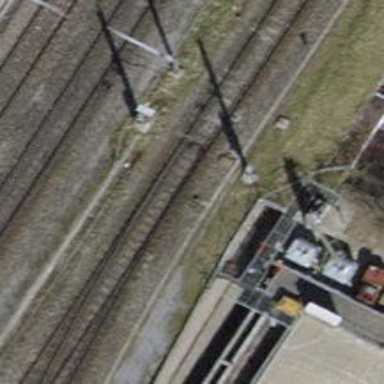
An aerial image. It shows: Railway switch.